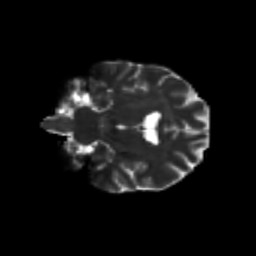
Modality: T2w
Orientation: coronal
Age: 45
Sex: male
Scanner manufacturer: siemens
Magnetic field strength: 3 T
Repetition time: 8.6 s
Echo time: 0.095 s